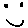
Label: smiley face